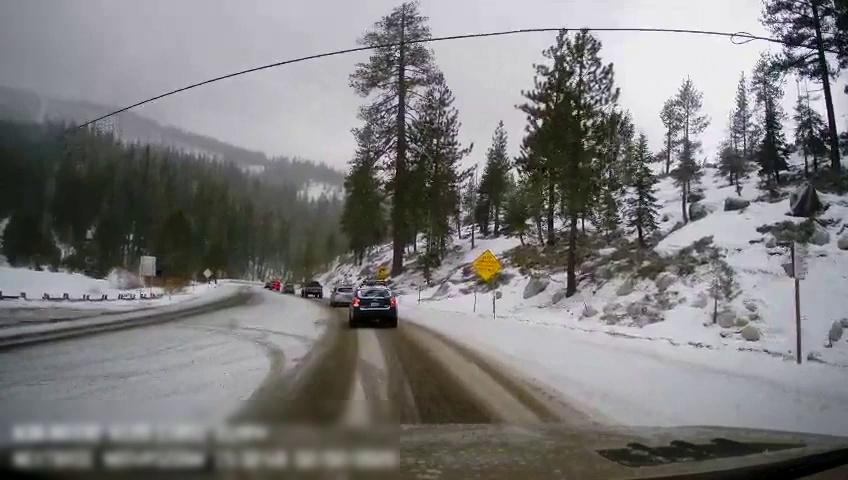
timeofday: Day
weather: Snowy
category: Drivable Space
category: Vehicles | Car
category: Vehicles | Truck
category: Vehicles | Car
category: Traffic | Signs
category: Traffic | Signs